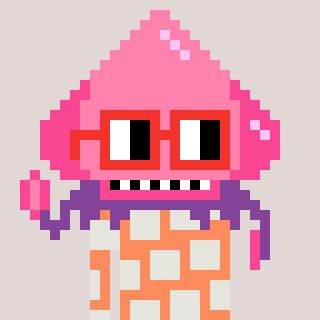
a pixel art character with square red glasses, a squid-shaped head and a peachy-colored body on a warm background